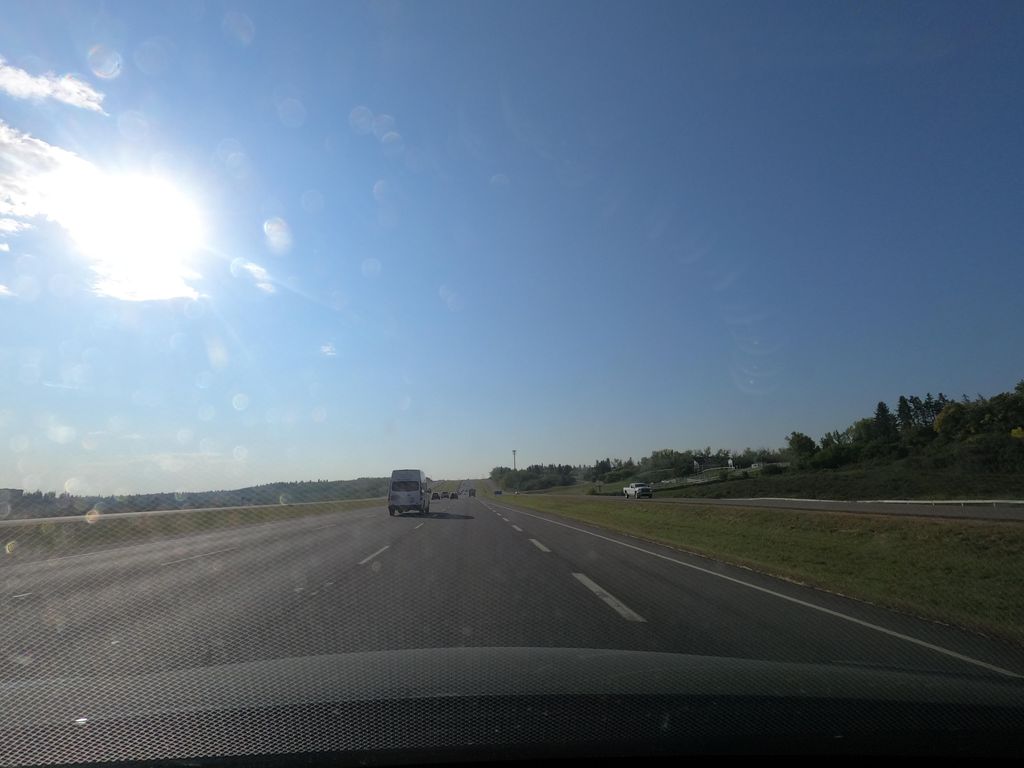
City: calgary